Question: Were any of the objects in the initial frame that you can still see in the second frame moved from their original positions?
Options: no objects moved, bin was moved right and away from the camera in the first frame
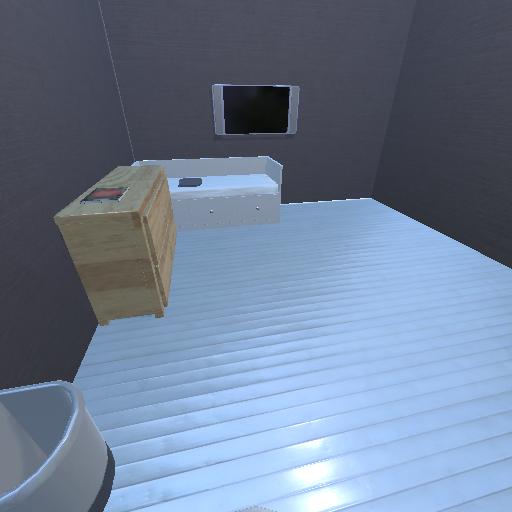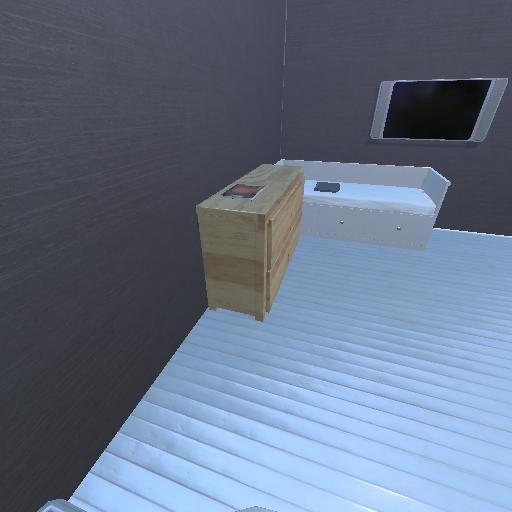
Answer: no objects moved